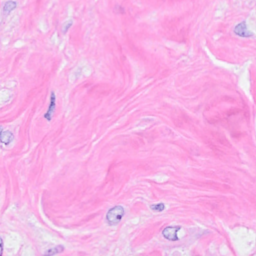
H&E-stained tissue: Breast